Interaction volume radius: 10 \u00c5
Interaction volume height: 15 \u00c5
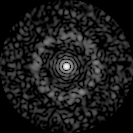
Disorder parameter: 0.8169